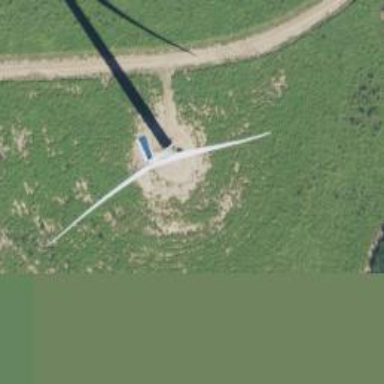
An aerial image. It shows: Wind generator using wind turbines of horizontal axis.